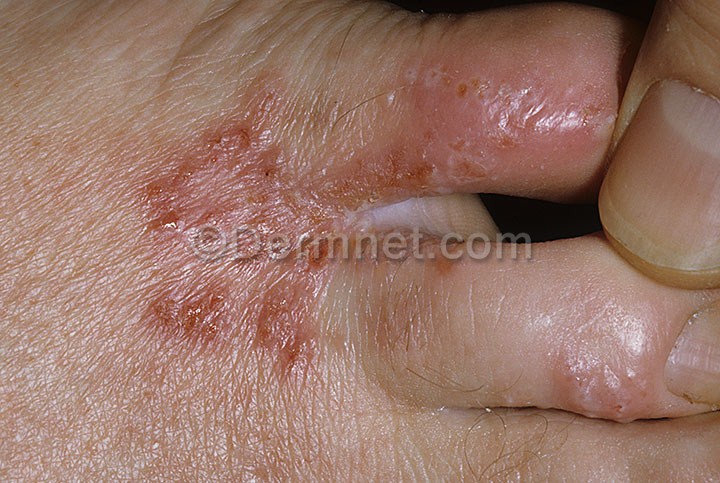
Disease: Tinea Ringworm Candidiasis and other Fungal Infections